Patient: sex M, age 55
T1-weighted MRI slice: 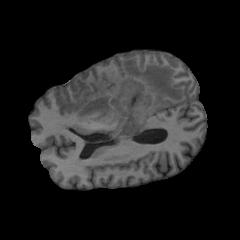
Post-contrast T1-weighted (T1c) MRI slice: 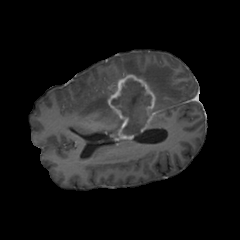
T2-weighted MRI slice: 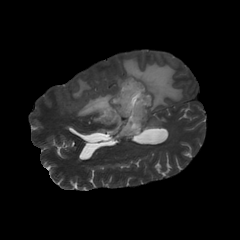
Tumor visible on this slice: yes
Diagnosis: Glioblastoma, IDH-wildtype
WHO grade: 4